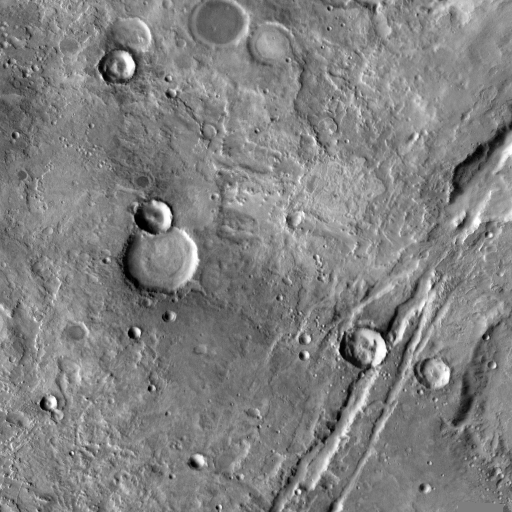
Crater classes present: Background, Other, Layered, Buried, Secondary